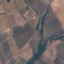
Label: PermanentCrop